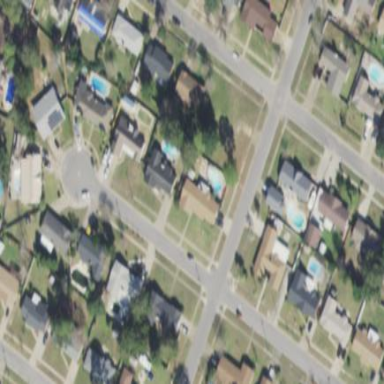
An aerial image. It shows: Residential area composed of single-family homes.